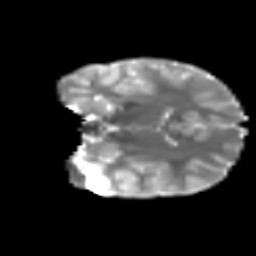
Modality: T2w
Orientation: coronal
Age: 10
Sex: female
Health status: ill
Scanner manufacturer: ge
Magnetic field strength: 3 T
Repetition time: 6.752 s
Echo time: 0.079 s